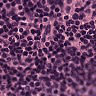
Metastatic tissue present: no